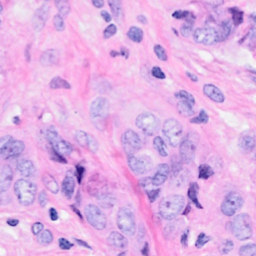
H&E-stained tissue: Breast